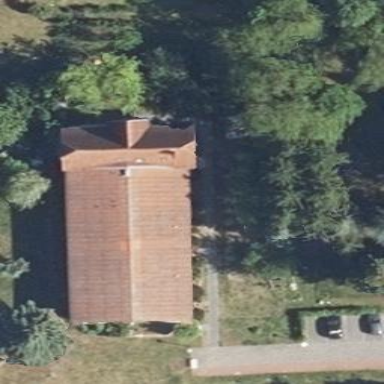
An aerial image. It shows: Church which is place of worship.